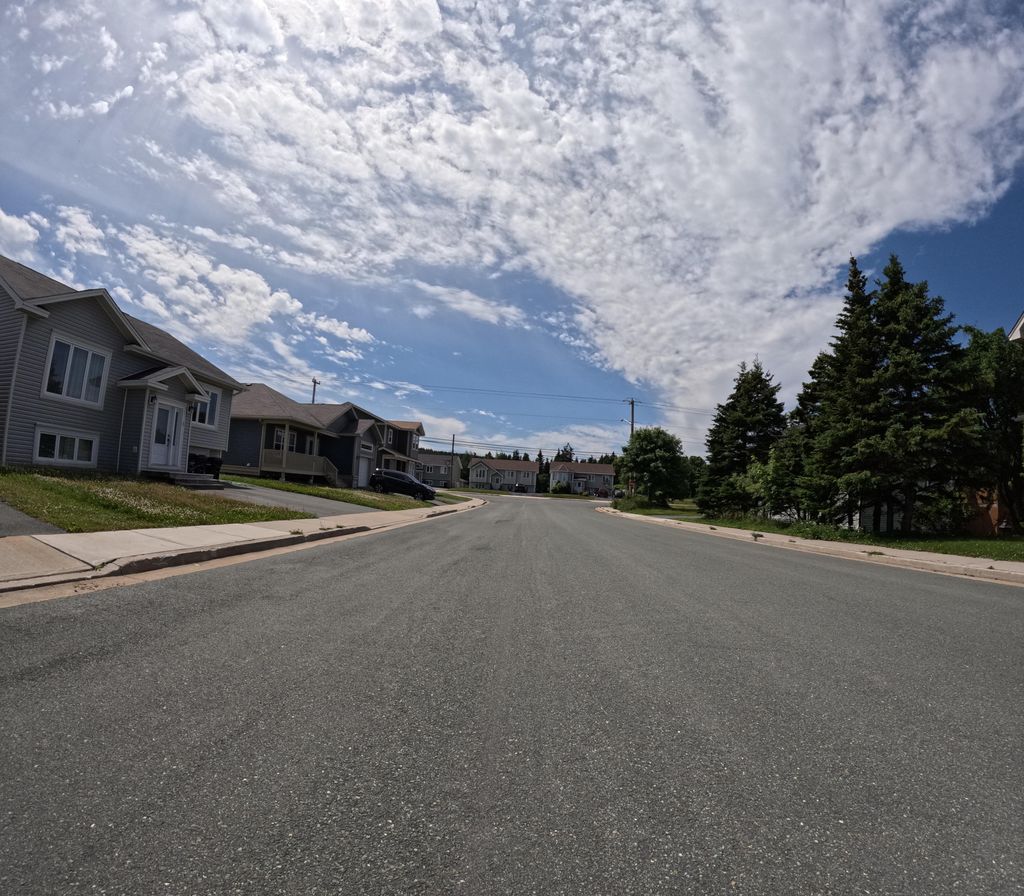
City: st_johns